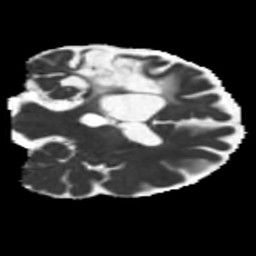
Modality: MD
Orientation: coronal
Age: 46
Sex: male
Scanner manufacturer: siemens
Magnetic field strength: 3 T
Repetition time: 5.25 s
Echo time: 0.08 s